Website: walmart
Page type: account-selection
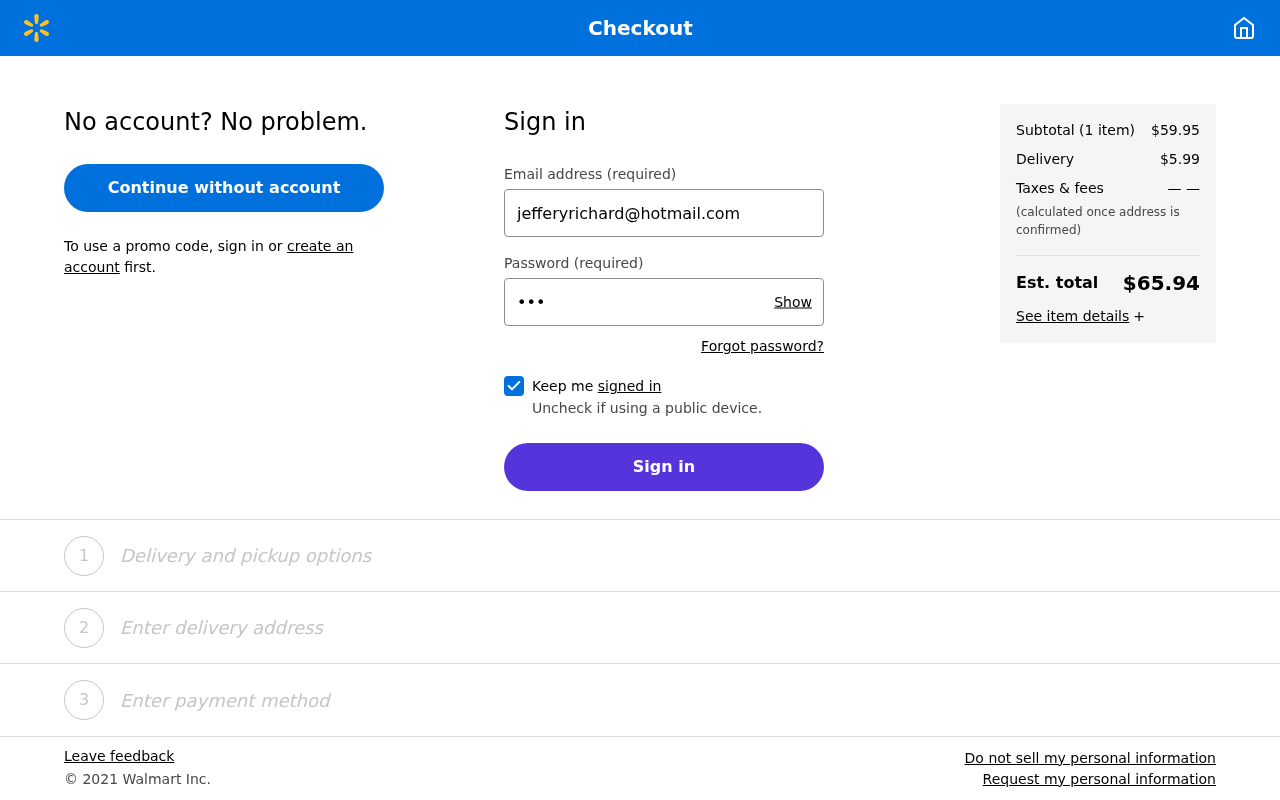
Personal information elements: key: PII_EMAIL
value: jefferyrichard@hotmail.com
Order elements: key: ORDER_NUM_ITEMS
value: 1
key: ORDER_SUBTOTAL
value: $59.95
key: ORDER_SHIPPING_COST
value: $5.99
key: ORDER_TOTAL
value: $65.94